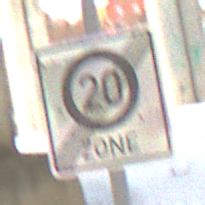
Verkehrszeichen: EndeZone20
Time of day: MorningAfternoon
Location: Roofed (Suburban)
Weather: PartlyCloudy
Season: Winter
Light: Natural